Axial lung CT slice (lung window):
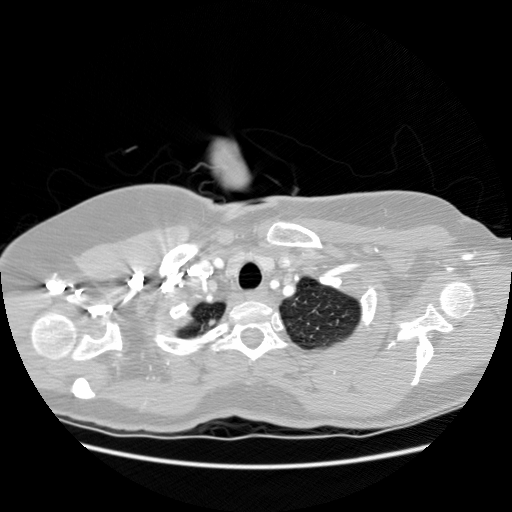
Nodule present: yes
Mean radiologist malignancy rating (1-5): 2